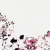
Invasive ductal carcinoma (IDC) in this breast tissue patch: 0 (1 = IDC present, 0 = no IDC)